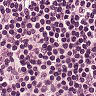
Metastatic tissue present: no